Question: I am attempting to create a singleton, which I finally got to build without errors. I'm missing something, but not sure what.
Here's my console log: , where it crashes on line 32.
Any help would be greatly appreciated!
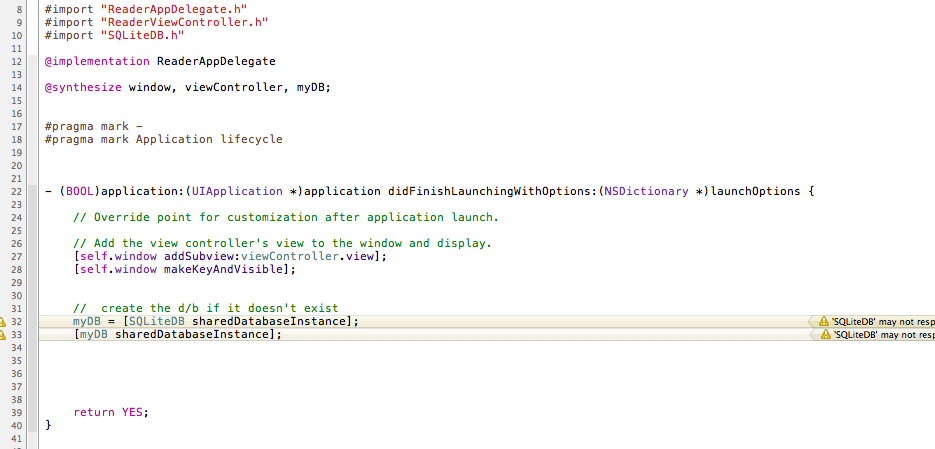
Answer: Why are you calling twice the sharedDatabaseIntance method?
In your code, it's called sharedSQLiteDB, and it does not need to be called on the object (it won't work as the method is static).